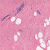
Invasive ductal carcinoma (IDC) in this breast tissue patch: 0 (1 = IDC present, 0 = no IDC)